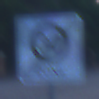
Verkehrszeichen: EndeZone30
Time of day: Dawn
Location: Outdoor (Urban)
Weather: PartlyCloudy
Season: NotSpecified
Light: Natural